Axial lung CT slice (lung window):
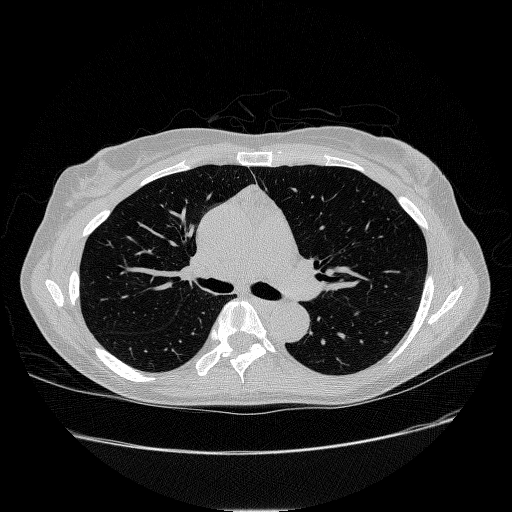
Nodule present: no